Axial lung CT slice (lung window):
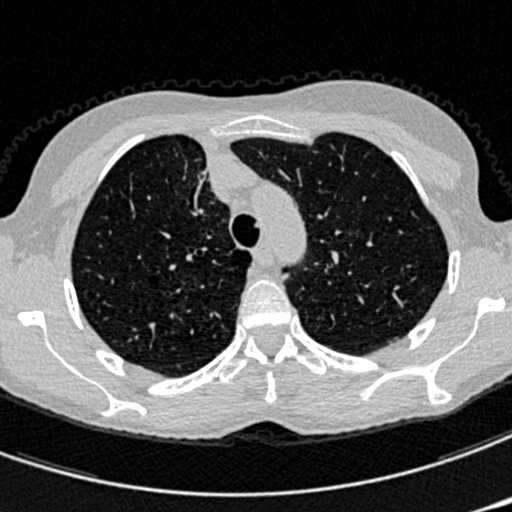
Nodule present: no